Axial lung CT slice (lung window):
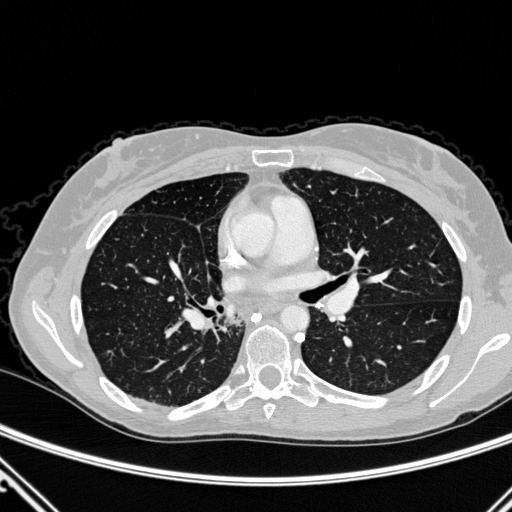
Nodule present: no